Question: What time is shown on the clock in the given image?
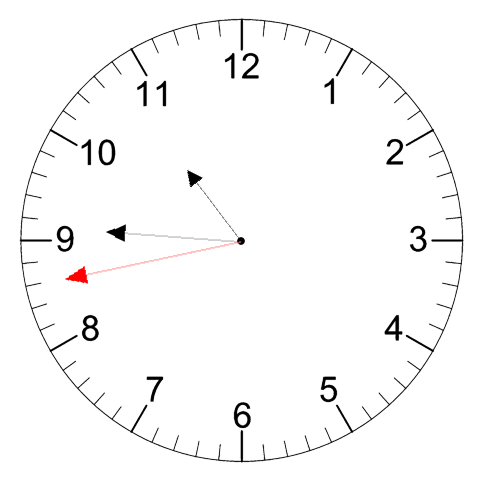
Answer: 10:45:43